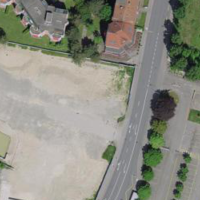
EUNIS habitat code: 54
Species observed at this site:
Symphoricarpos albus